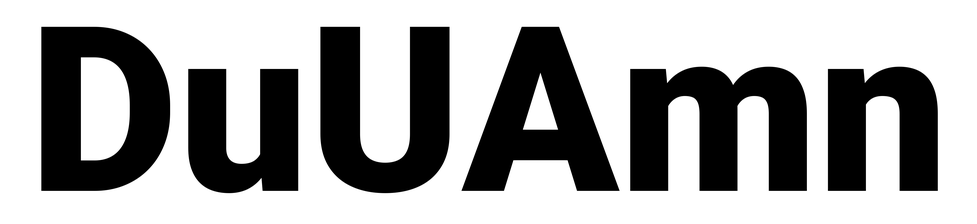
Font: Roboto_Black